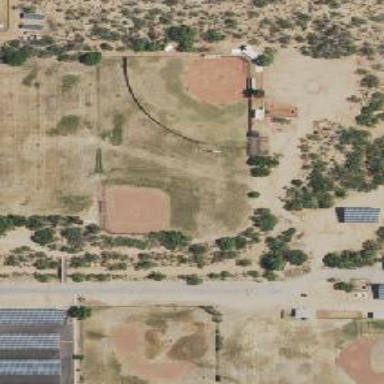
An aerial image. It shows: Softball pitch for leisure and sport activities.